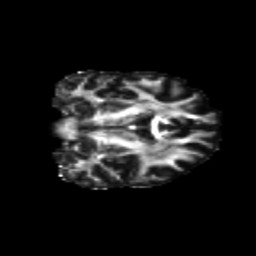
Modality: FA
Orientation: coronal
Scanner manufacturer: siemens
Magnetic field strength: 3 T
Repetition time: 9.2 s
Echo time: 0.084 s